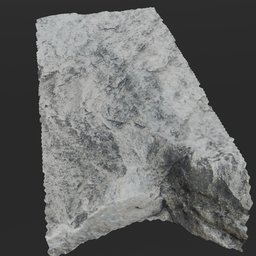
Label: nature